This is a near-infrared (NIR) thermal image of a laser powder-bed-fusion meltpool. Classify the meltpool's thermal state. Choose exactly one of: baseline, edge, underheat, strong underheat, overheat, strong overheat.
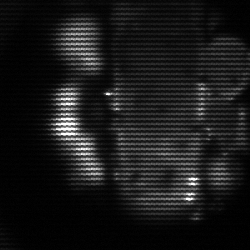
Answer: strong underheat